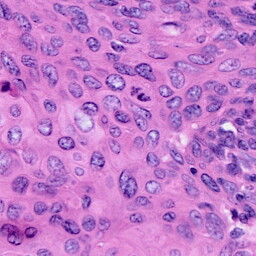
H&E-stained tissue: Cervix